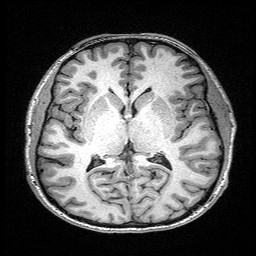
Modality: T1w
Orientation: coronal
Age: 26
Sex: male
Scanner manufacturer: siemens
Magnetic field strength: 3 T
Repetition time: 2.4 s
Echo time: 0.03 s